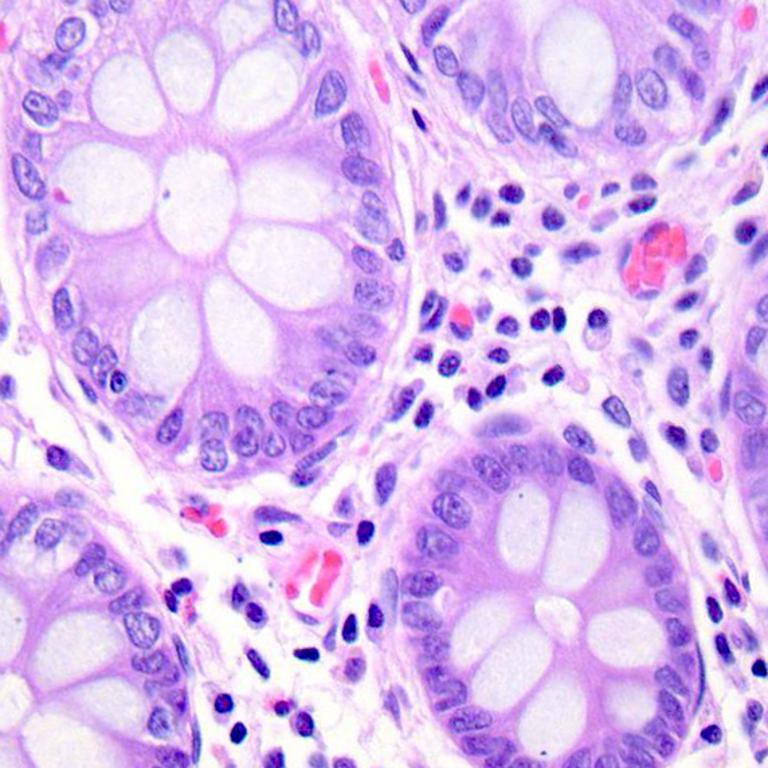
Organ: colon
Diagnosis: benign